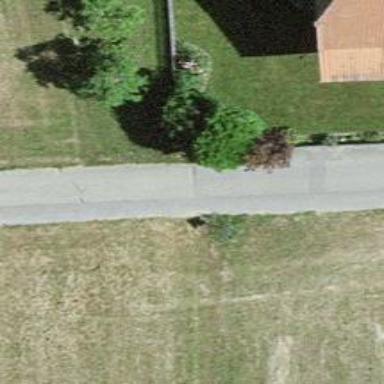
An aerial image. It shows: Wooden fence.